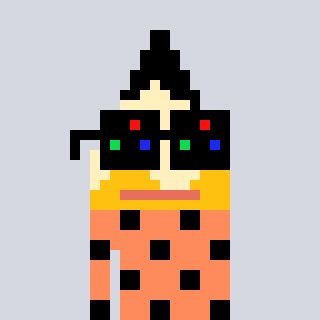
a pixel art character with square black sunglasses, a pencil-shaped head and a peachy-colored body on a cool background